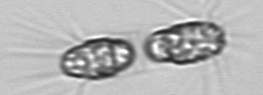
Label: Corethron_hystrix